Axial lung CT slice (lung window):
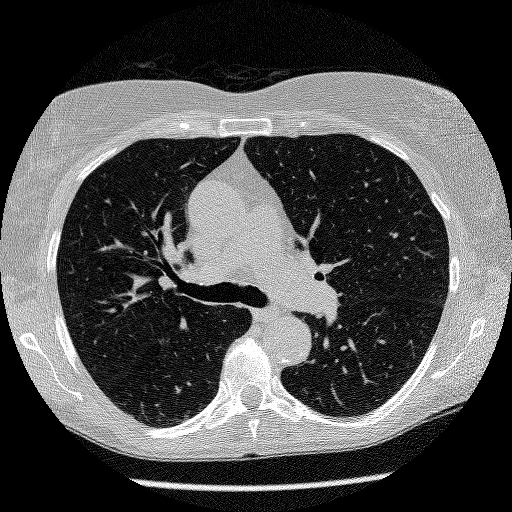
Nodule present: no